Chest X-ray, PA view. Patient: 48 years old, sex F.
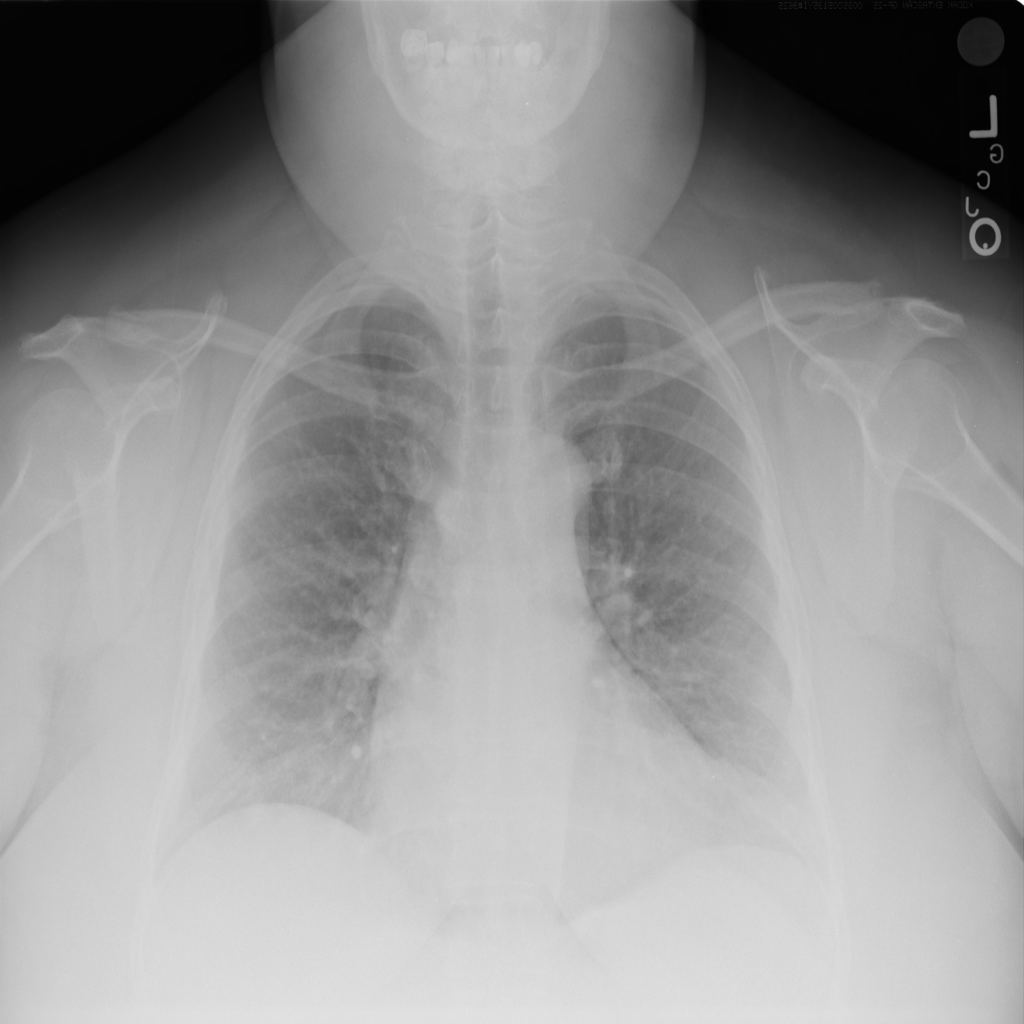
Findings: No Finding